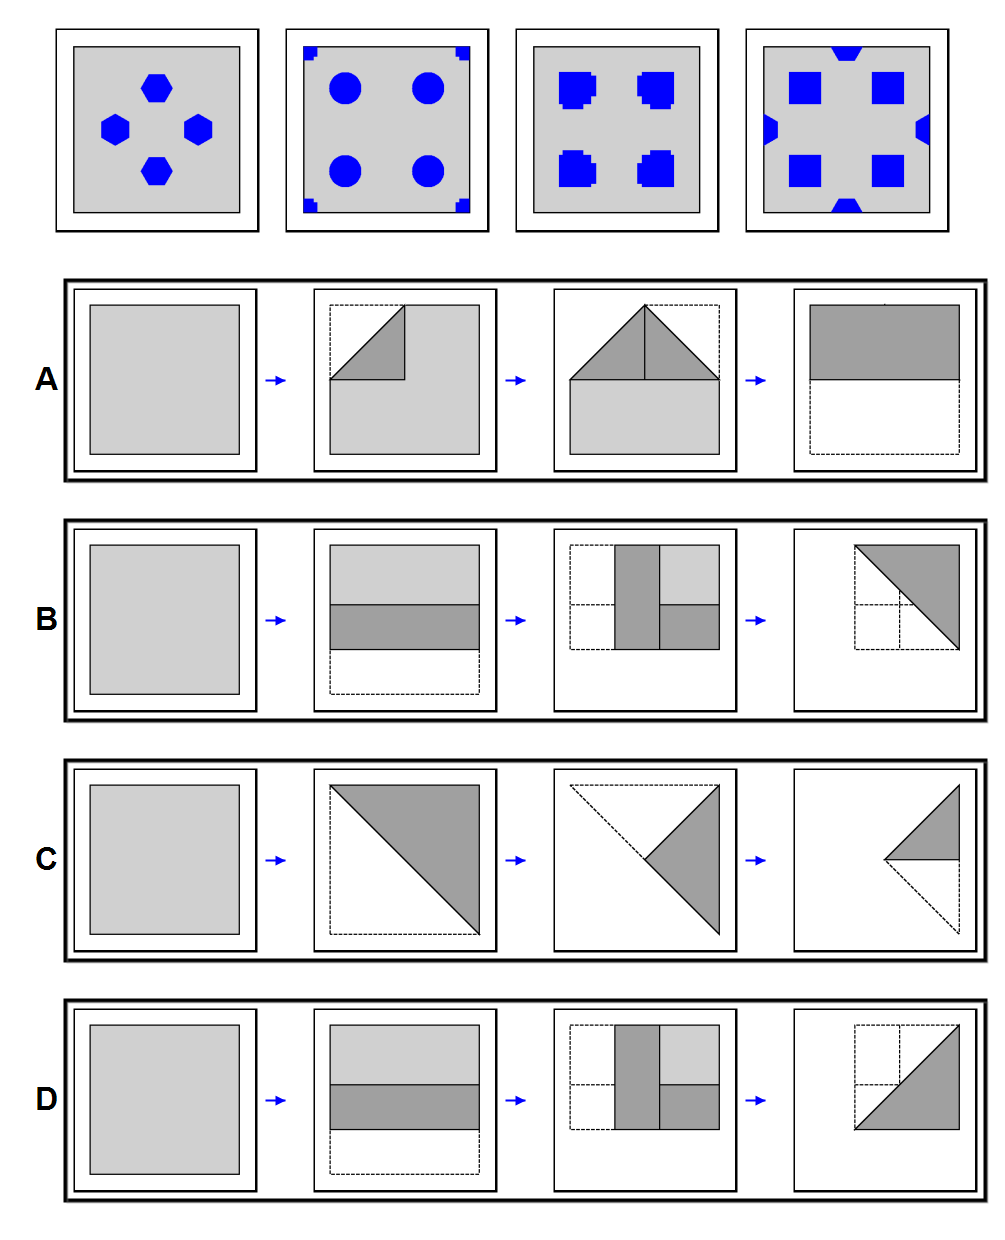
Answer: C